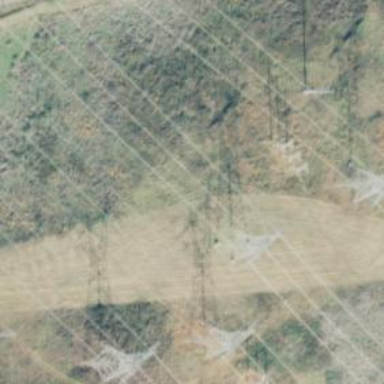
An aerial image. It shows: Lattice structure tower used for power transmission.